高一 · 组合数学
（2020 春・海珠区校级月考）甲、乙两人约定晚上 6 点到 7 点之间在某地见面, 并约定先到者要等候另一人 10 分钟, 过时即可离开. 则甲、乙能见面的概率为 \$ \qquad \$ .
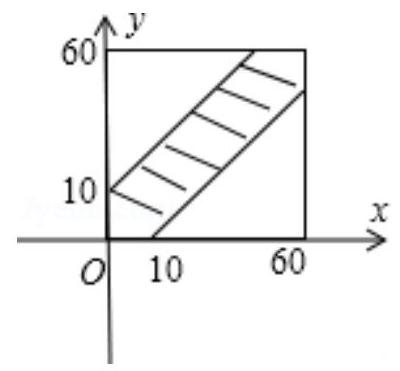
答案: $\frac{11}{36}$
解析: 解：设事件 $A$ 为 “两人能会面”, 以 7 点钟作为计算时间的起点,

设甲乙各在第 $x$ 分钟和第 $y$ 分钟到达

试验包含的所有事件是 $\Omega=\{(x, y) \mid 0 \leqslant x \leqslant 60,0 \leqslant y \leqslant 60\}$,
并且事件对应的集合表示的面积是 $S=60 \times 60=3600$,

满足条件的事件是 $A=\{(x, y)|0 \leqslant x \leqslant 60,0 \leqslant y \leqslant 60| x-y \mid,<10\}$

所以事件对应的集合表示的面积是 $3600-2 \times \frac{1}{2} \times 50 \times 50=1100$,

根据几何概型概率公式得到 $P=\frac{1100}{3600}=\frac{11}{36}$

故答案为: $\frac{11}{36}$